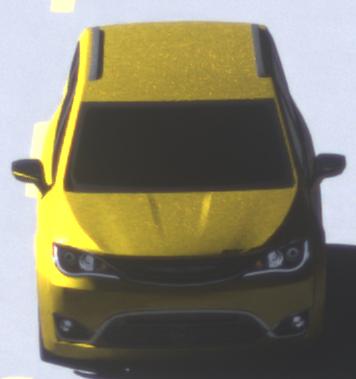
Make: Chrysler
Model: Pacifica
Detailed model: -
Model produced from: 2016
Model produced until: 2020
Doors: 5
Color: yellow
Road condition: dry road
Daytime: morning or afternoon
Contrast: high contrast